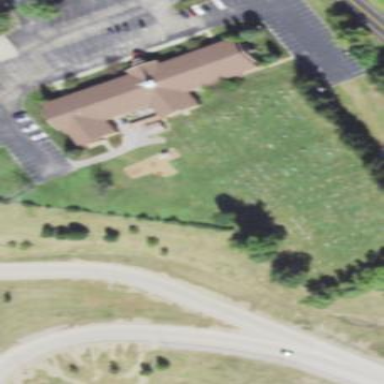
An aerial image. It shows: Grave yard.